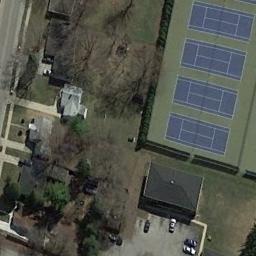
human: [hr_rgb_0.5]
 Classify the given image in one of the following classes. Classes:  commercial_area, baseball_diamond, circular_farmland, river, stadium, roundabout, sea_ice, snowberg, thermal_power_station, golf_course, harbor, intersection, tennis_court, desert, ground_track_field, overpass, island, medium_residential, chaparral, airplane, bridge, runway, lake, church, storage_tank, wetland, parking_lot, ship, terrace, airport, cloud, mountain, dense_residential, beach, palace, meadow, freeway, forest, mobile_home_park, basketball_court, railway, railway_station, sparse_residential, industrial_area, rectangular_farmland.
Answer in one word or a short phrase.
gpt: tennis_court